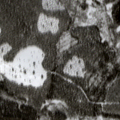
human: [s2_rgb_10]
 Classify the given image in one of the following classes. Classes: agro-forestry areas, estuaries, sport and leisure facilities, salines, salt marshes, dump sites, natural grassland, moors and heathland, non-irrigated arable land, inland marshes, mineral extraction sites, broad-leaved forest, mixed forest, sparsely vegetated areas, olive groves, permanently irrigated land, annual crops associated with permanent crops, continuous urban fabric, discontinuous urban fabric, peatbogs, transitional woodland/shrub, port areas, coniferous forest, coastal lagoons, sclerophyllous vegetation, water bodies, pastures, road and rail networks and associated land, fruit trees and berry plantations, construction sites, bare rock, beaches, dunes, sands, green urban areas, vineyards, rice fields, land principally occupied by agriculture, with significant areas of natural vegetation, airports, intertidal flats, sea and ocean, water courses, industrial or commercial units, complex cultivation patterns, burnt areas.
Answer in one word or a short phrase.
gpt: coniferous forest, transitional woodland/shrub